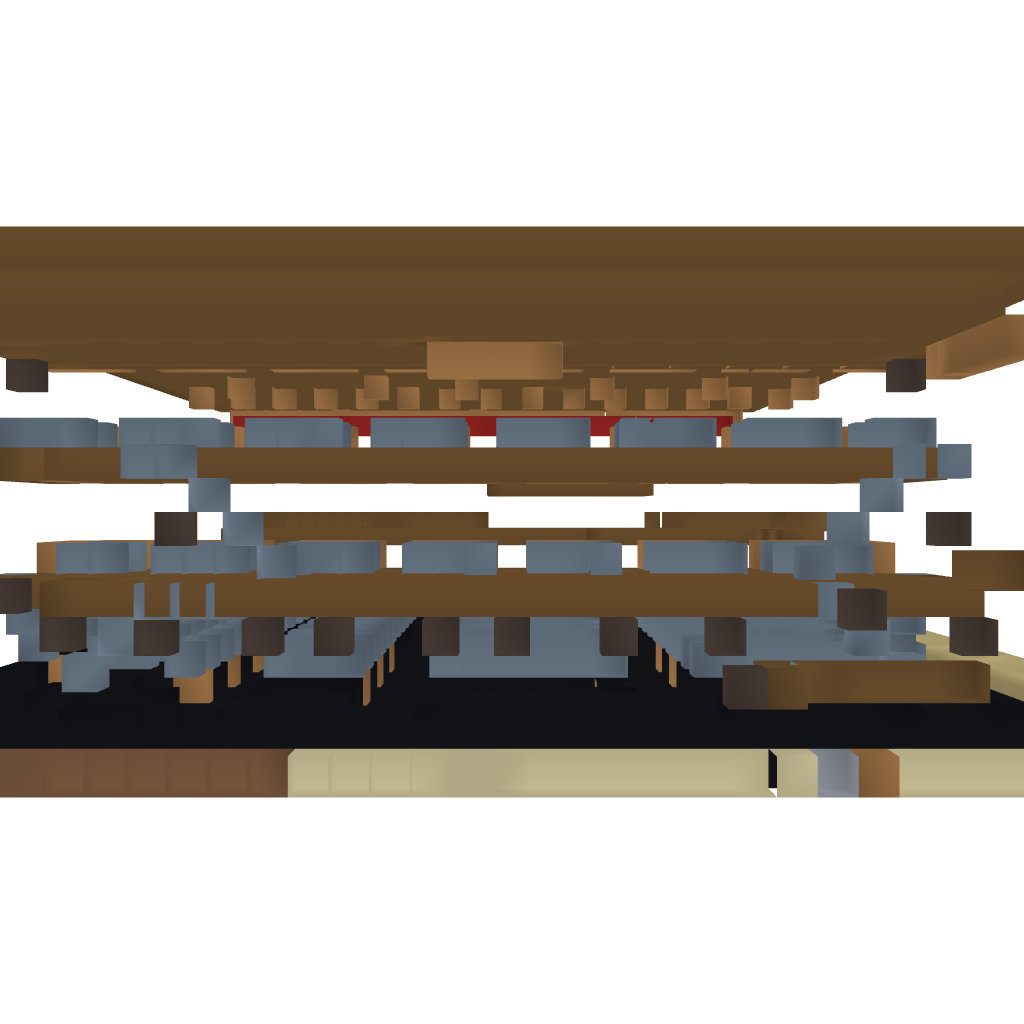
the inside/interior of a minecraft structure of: Big theatre